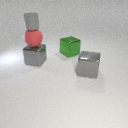
large green metal cube behind large gray metal cube